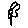
Label: flower